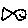
Label: fish